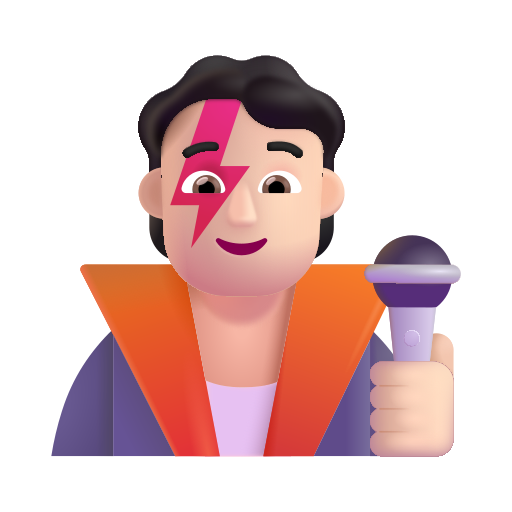
singer color light